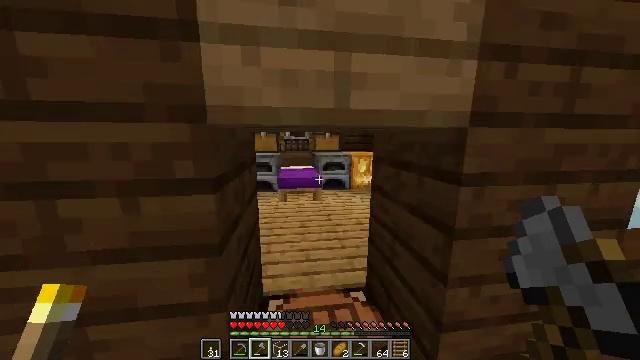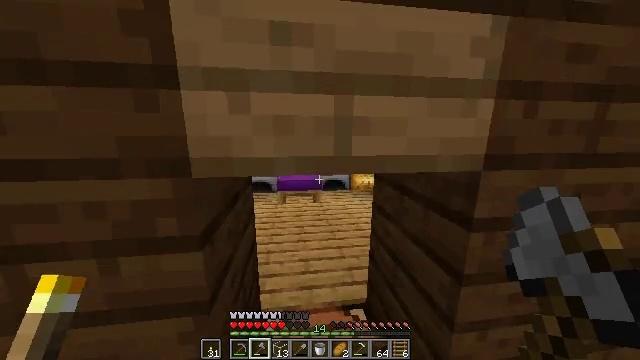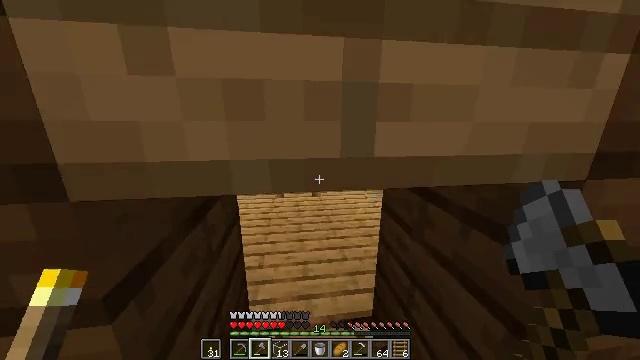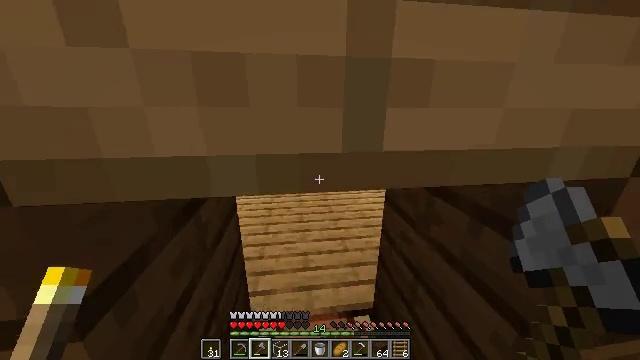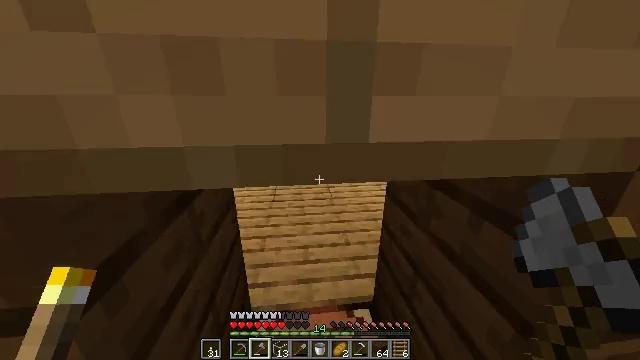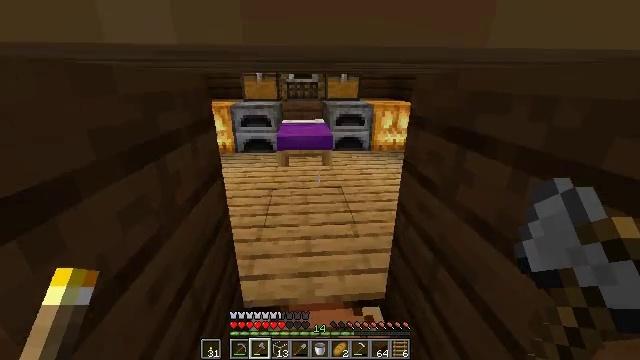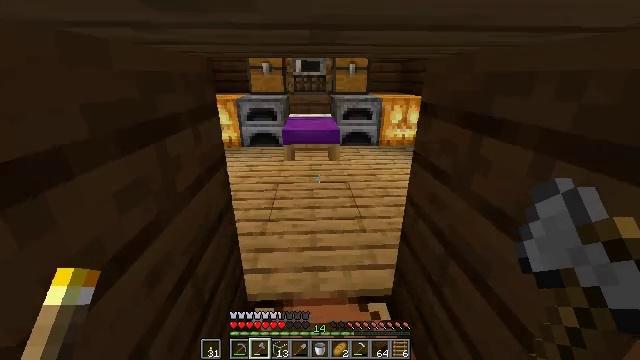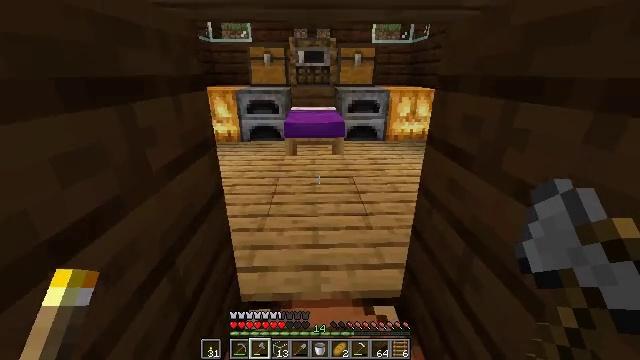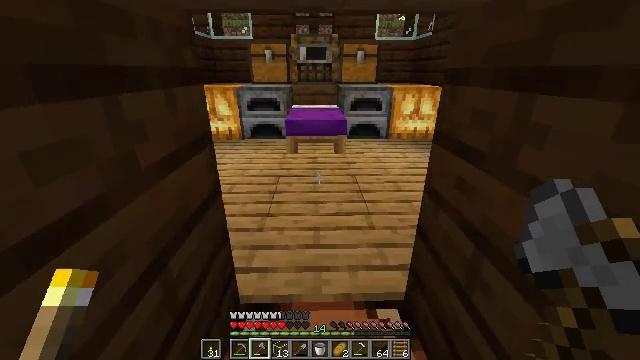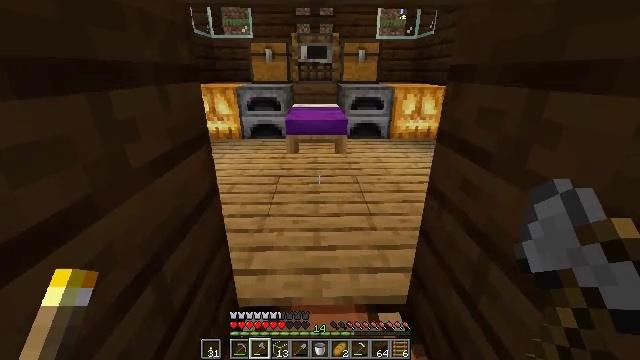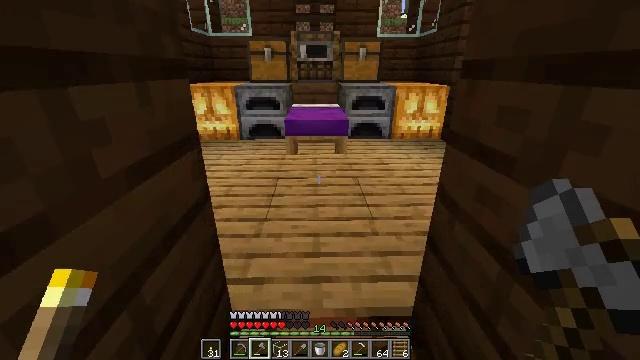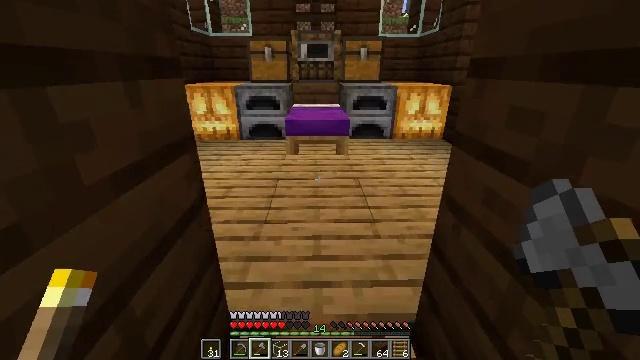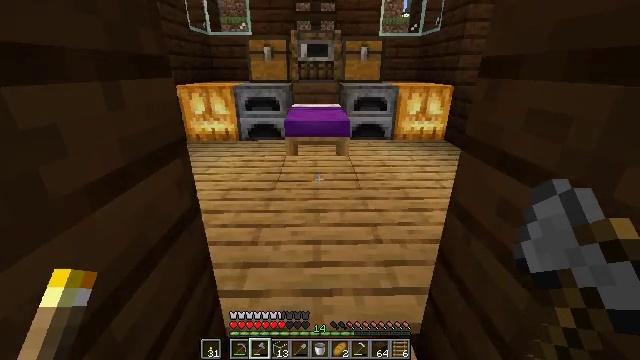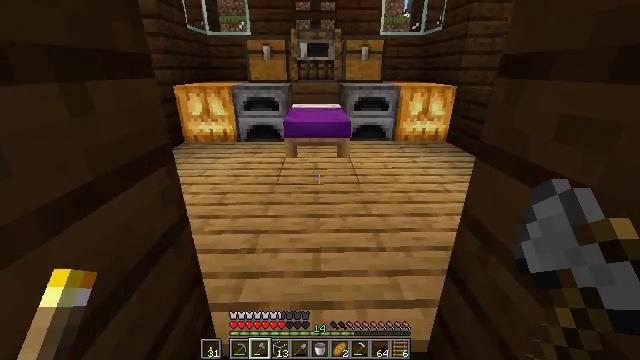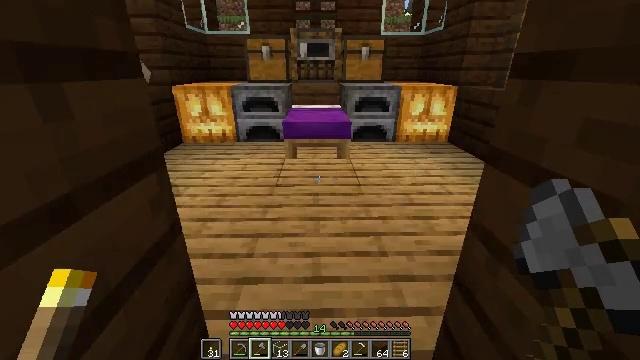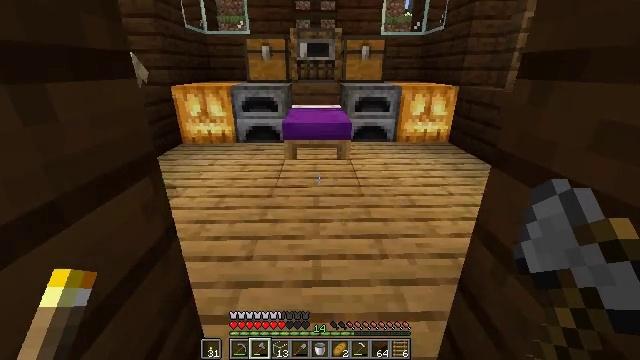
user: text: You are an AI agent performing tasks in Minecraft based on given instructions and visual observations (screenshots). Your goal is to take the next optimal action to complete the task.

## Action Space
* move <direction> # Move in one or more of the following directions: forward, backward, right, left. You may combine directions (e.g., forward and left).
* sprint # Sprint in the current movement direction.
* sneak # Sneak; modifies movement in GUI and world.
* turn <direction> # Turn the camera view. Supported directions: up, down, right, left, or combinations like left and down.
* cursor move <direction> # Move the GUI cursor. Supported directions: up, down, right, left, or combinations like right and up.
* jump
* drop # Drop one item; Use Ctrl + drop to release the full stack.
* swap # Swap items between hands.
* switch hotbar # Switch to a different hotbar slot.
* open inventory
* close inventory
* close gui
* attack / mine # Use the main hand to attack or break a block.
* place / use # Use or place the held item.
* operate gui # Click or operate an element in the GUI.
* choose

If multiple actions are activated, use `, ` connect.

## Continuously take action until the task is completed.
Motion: motion action
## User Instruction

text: Make a cobblestone wall using cobblestone.
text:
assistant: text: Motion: move forward, turn down
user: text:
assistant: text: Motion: move forward, turn down
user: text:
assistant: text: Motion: move forward, turn down
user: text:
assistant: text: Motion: move forward, sneak, turn left and down
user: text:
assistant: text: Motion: move forward, sneak, turn left and down
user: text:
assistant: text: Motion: move forward, sneak, turn left
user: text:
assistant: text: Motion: move forward, sneak
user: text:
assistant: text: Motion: move forward, sneak
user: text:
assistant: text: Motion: move forward, sneak
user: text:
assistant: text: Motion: move forward, sneak
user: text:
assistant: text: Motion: move forward, sneak
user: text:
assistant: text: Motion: move forward, sneak
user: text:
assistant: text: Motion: move forward, sneak
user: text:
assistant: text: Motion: move forward, sneak
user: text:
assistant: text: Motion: move forward, sneak
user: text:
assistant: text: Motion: move forward, sneak
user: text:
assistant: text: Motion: move forward, sneak
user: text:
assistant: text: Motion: move forward, sneak
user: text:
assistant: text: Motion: move forward
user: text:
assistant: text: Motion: move forward
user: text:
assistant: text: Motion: move forward
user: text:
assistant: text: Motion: move forward
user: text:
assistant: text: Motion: move forward
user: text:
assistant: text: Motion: move forward
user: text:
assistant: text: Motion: move forward
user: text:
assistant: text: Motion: move forward
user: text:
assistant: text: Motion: move forward, turn right and up
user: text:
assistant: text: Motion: move forward, turn right and up
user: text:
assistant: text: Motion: move forward, turn right and up
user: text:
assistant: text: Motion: move forward, turn right and up